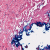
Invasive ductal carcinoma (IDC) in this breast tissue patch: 0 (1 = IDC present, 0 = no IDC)